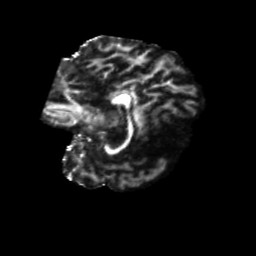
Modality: FA
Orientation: sagittal
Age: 56
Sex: female
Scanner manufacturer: siemens
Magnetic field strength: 3 T
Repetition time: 5.25 s
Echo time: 0.08 s